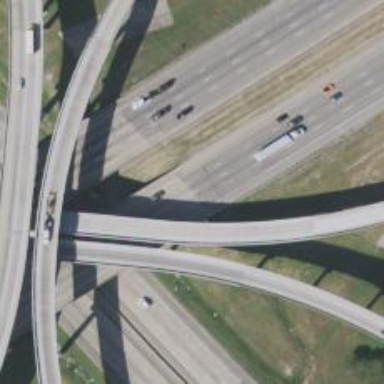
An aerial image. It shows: Motorway bridge.